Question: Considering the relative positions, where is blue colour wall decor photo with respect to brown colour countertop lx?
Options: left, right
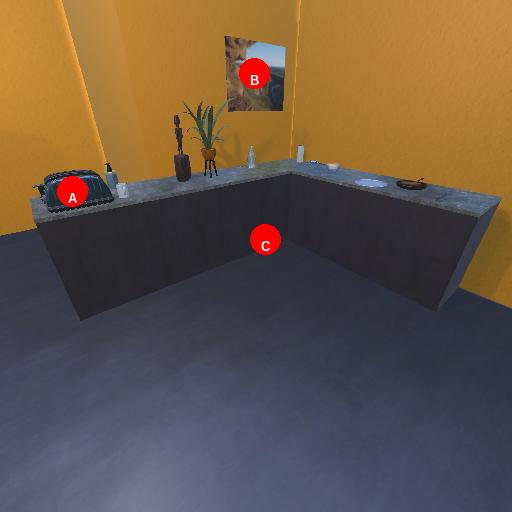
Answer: left